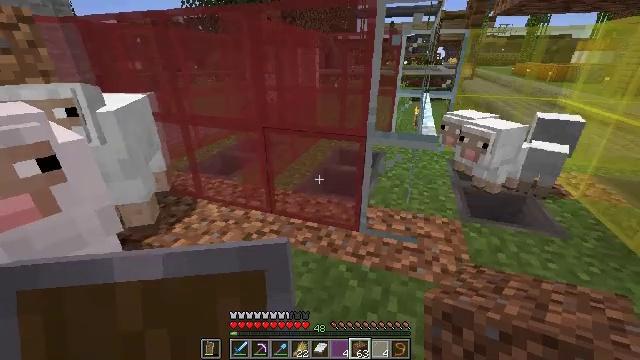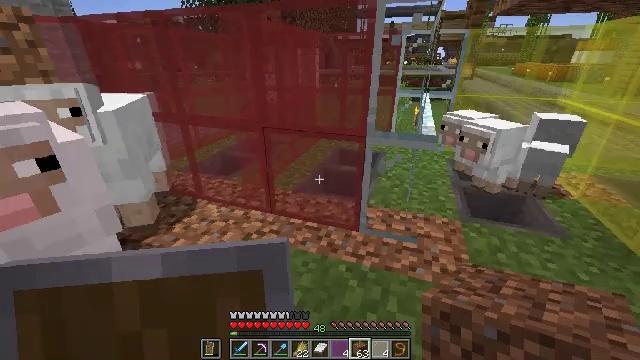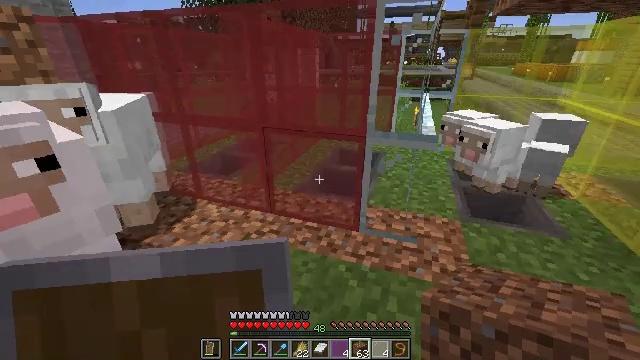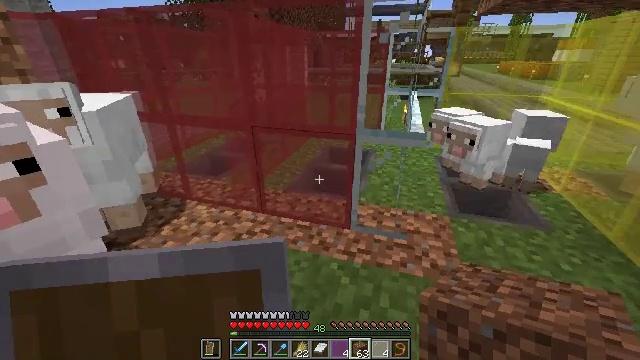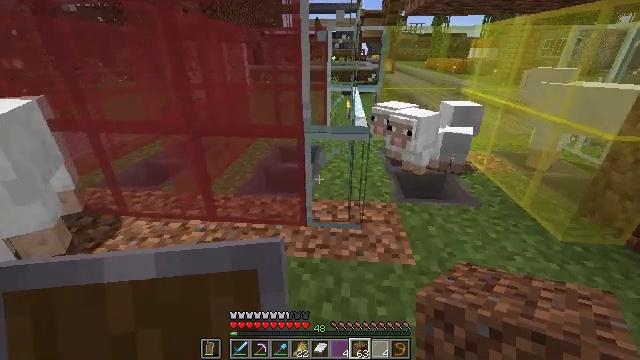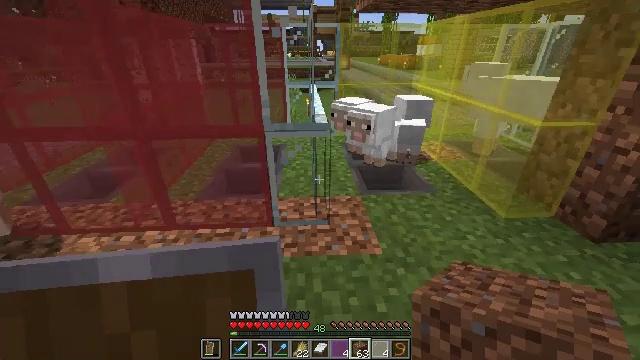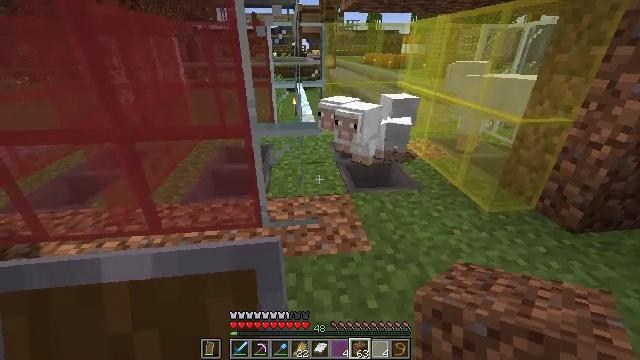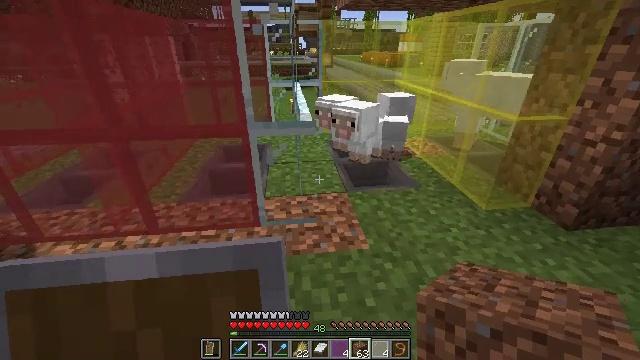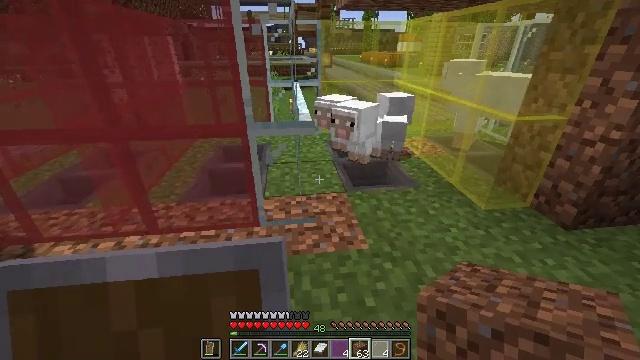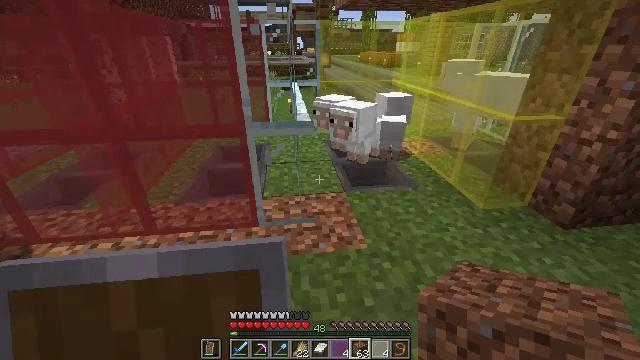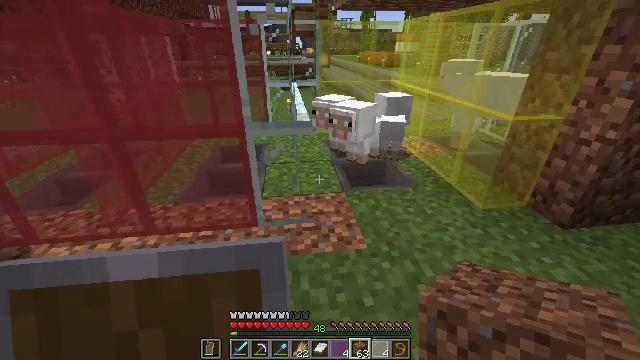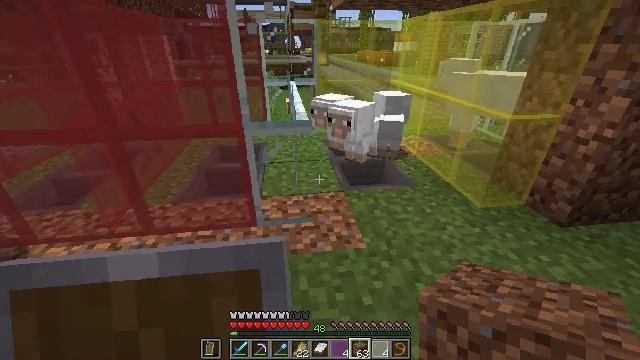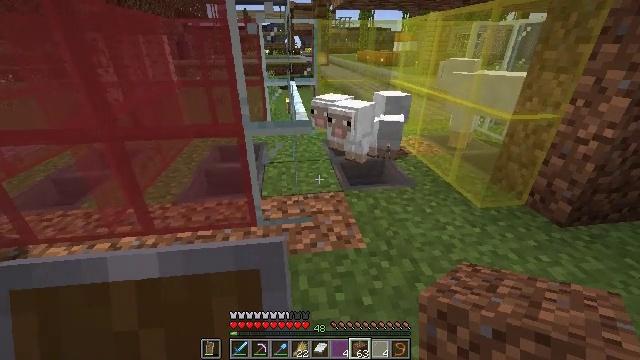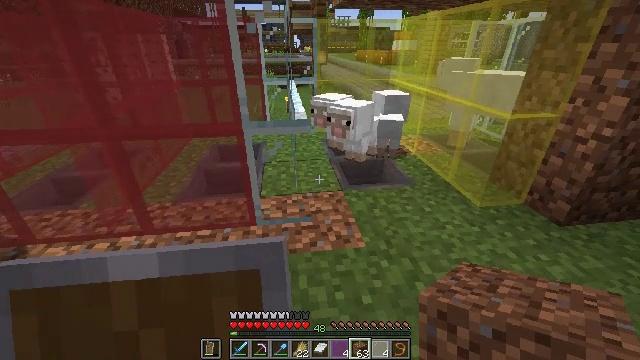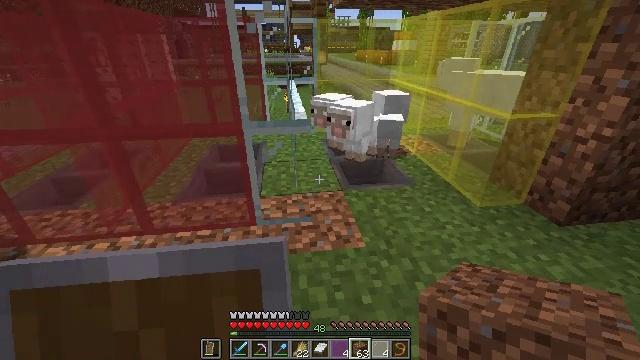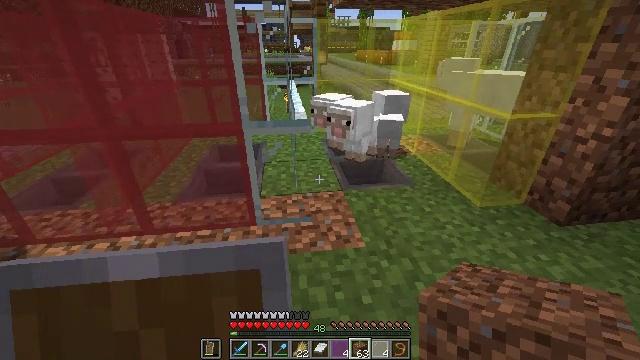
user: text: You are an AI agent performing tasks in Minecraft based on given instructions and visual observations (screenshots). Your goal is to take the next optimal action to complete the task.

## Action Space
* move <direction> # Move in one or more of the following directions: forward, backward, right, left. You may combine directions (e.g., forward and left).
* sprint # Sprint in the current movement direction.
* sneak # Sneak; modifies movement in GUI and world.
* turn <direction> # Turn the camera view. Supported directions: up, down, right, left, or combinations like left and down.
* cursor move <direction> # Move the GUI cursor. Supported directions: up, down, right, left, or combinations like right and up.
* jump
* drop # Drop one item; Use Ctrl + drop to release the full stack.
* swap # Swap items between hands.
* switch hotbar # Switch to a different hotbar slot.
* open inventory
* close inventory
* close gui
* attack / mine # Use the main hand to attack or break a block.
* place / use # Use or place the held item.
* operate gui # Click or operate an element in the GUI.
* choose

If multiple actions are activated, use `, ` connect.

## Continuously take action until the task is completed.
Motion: motion action
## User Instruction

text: Mine the red stained glass pane.
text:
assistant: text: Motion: no_op
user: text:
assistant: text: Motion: no_op
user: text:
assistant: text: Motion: turn right
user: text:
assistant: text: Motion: turn right
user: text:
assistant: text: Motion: turn right
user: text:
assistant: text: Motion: turn right
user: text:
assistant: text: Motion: no_op
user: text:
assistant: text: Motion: no_op
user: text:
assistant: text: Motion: no_op
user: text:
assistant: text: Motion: no_op
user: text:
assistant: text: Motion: no_op
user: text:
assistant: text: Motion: no_op
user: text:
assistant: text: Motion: no_op
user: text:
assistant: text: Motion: no_op
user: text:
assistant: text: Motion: no_op
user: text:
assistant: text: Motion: no_op
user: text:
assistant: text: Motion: no_op
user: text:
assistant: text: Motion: no_op
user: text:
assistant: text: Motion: no_op
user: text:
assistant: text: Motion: no_op
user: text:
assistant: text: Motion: no_op
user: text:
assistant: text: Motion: no_op
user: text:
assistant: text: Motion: no_op
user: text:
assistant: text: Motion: no_op
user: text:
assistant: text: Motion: no_op
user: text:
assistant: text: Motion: no_op
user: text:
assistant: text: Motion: no_op
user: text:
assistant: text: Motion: no_op
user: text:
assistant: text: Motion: no_op
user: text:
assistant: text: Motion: no_op